Question: How do I place my custom toolbar on taskbar in Windows 7 before tasks panel? There is a popular application called Pokki which does it.

I wonder how do I do the same?
Edit1: I need a 100% way to a custom toolbar (DeskBand?) for Windows 7. I'm not looking for a pin-an application solution, rather a way to build a custom solution capable of processing it's own messages and displaying it's own icons. C# way is greatly appreciated.
Edit2: WPF way is greatly appreciated.
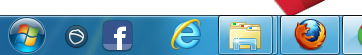
Answer: You'll get plenty of advice to do this in C#. I cannot recommend otherwise, the odds that your deskband will not work are great. At issue is the CLR version injection problem, a process (like explorer.exe) can have only one version of the CLR loaded. And your deskband will not work when it is the wrong version.
There were very specific counter-measures against this problem added in .NET 4.0, its CLR supports in-process side-by-side versions of the CLR. In other words, having more than one CLR loaded in a single process. That feature works in this specific scenario, a COM server that needs the CLR because it was written in managed code. So an absolute requirement is that you'd write your extension targeting .NET 4.0 or better.
But there is still a legacy problem, and the core reason that Microsoft still does not support this scenario for shell extensions. There is a "who comes first" problem. Despite the warning not to do this, there are shell extensions out there that use managed code and target CLR version 2. If such an extension gets loaded yours, an entirely random event since it depends on the order of keys in the registry, Explorer might get CLR 2 loaded first. Which then prevents the inprocess side-by-side feature from working, it can only come to a good end when CLR version 4 is loaded first.
This is utterly undiagnosable, Explorer doesn't squeak when an extension can't be loaded. And unfixable to the average user, you cannot expect him to tinker with obscure registry keys.
It is going to take a lot of time before this problem can be dismissed completely. Realistically, Windows needs to stop supporting .NET versions prior to .NET 4 to have a guarantee. Windows 8 made a start by not having .NET 3.5 installed by default but it still makes it very easy to add it. So make that a lot of time, a decade or more.
Well, caution to the wind, you can make it work in C# if you don't worry about random failure. You'll next get buried in very obscure COM interface details, surviving them requires black-belt skills with knowing how to properly declare a <URL>, a library specifically designed to help writing shell extensions in C#. Support for deskbands is one of its advertized features. Use the trial version to tinker with this to see if you can bring this to a good end.